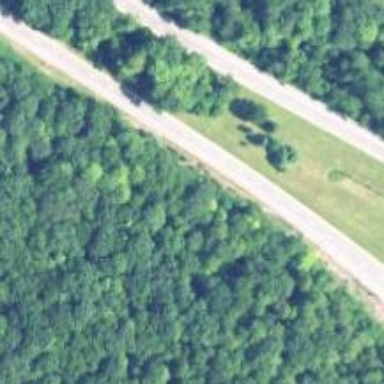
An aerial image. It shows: Trunk link highway.